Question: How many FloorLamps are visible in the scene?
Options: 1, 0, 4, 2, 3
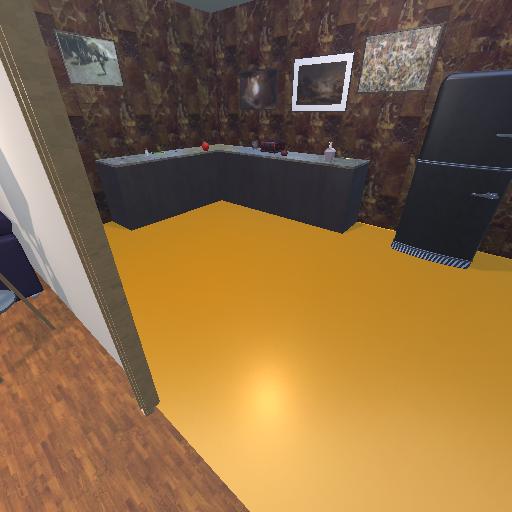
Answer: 1